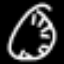
Label: clock